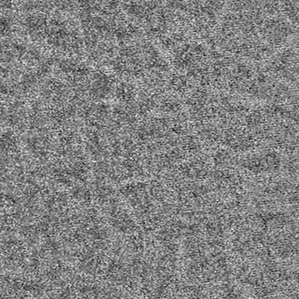
Label: frost